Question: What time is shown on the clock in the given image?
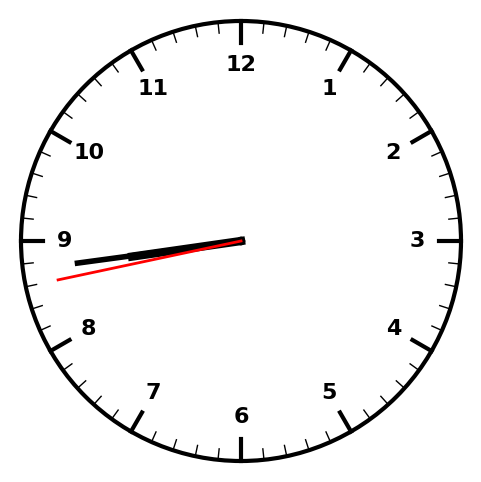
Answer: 08:43:43